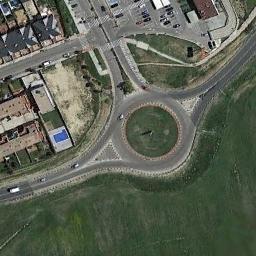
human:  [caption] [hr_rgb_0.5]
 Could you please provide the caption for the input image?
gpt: The roundabout is surrounded by grass .

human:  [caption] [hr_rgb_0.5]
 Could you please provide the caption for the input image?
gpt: The roundabout is on the grass next to buildings and parking lot .

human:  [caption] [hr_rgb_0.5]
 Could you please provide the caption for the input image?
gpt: There are several vehicles on the road at the roundabout  There are some buildings with swimming pools and some trees and a large lawn around the roundabout  Many cars are parked in the open space beside the roundabout .

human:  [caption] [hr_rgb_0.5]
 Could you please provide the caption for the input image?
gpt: The roundabout with three exits and entrances is between the residential area and the lawn .

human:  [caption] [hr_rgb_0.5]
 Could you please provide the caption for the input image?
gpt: There are some buildings and a green meadow beside the roundabout .